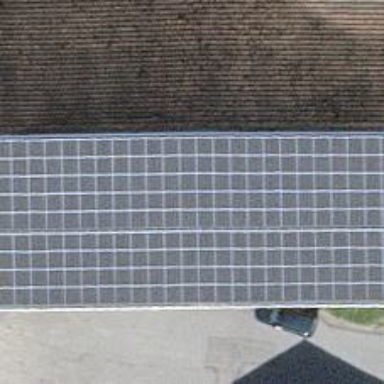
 consisting of solar photovoltaic panels."